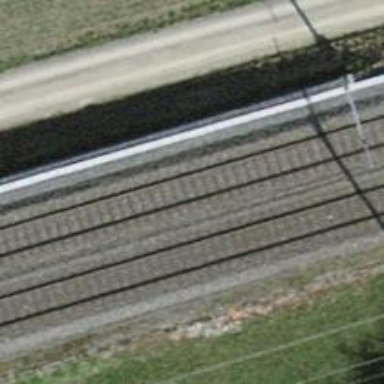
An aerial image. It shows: Electrified railway with contact line running along embankment.